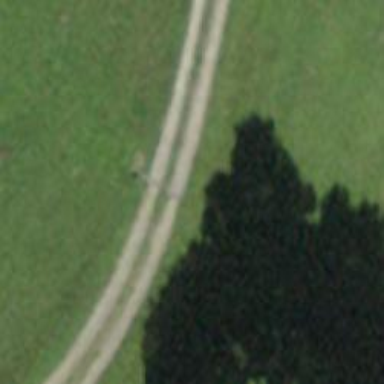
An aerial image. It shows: Gravel footway with tracktype of grade 4.